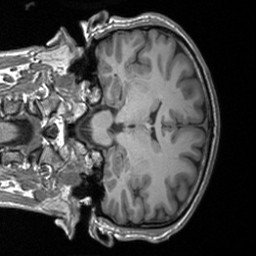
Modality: T1w
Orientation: coronal
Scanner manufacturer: siemens
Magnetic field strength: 3 T
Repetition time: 1.9 s
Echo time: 0.00226 s